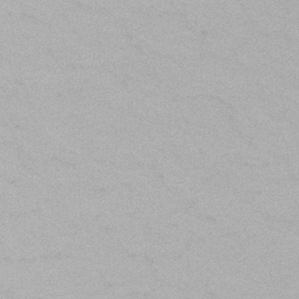
Label: frost